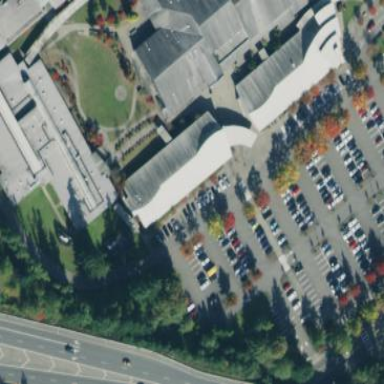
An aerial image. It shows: School building.